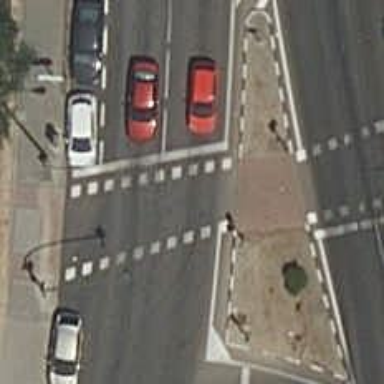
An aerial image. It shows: Road crossing with traffic signals.